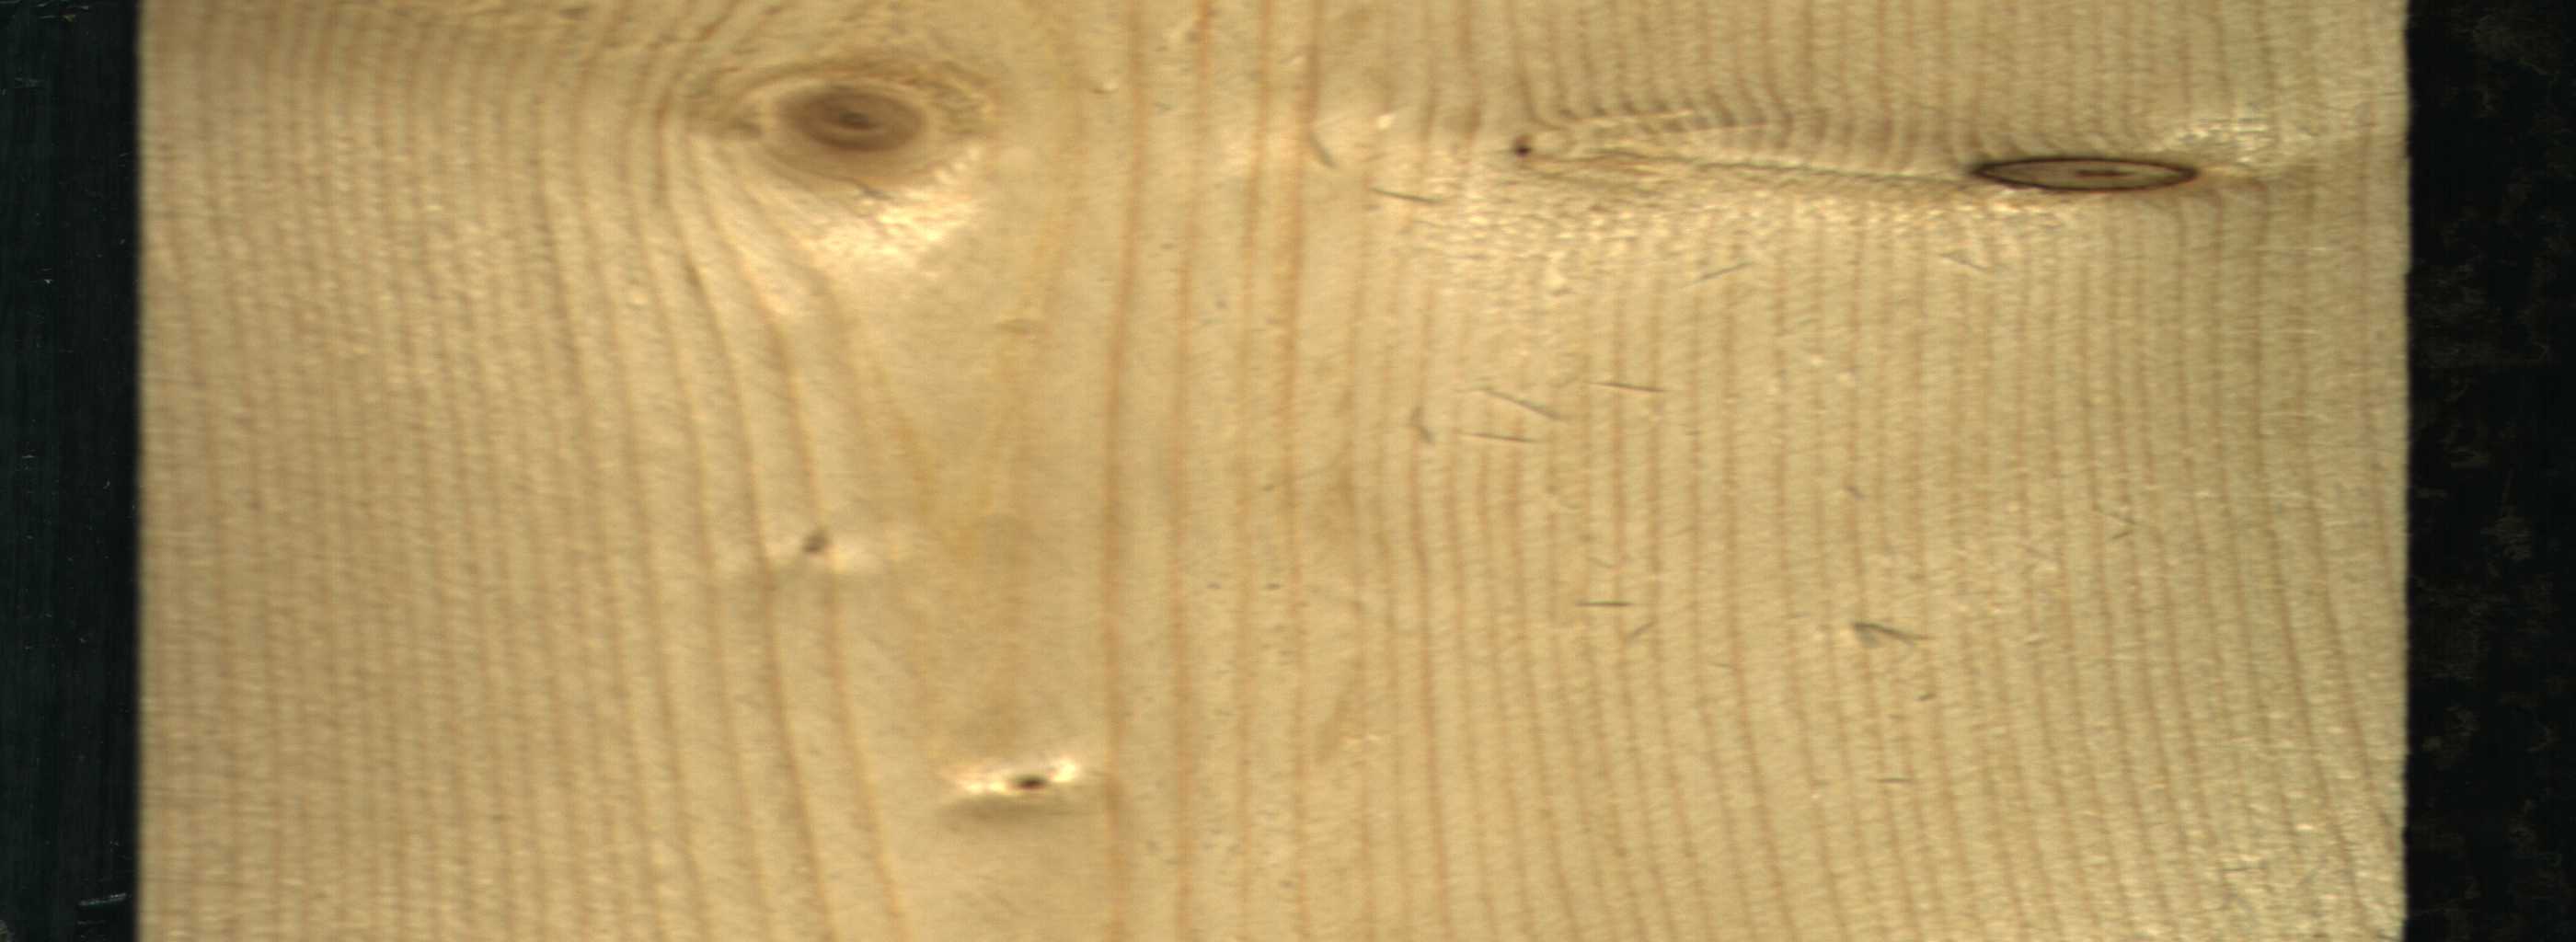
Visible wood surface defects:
Dead_Knot
Live_Knot
Live_Knot